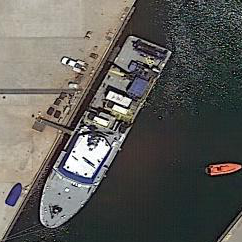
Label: civil